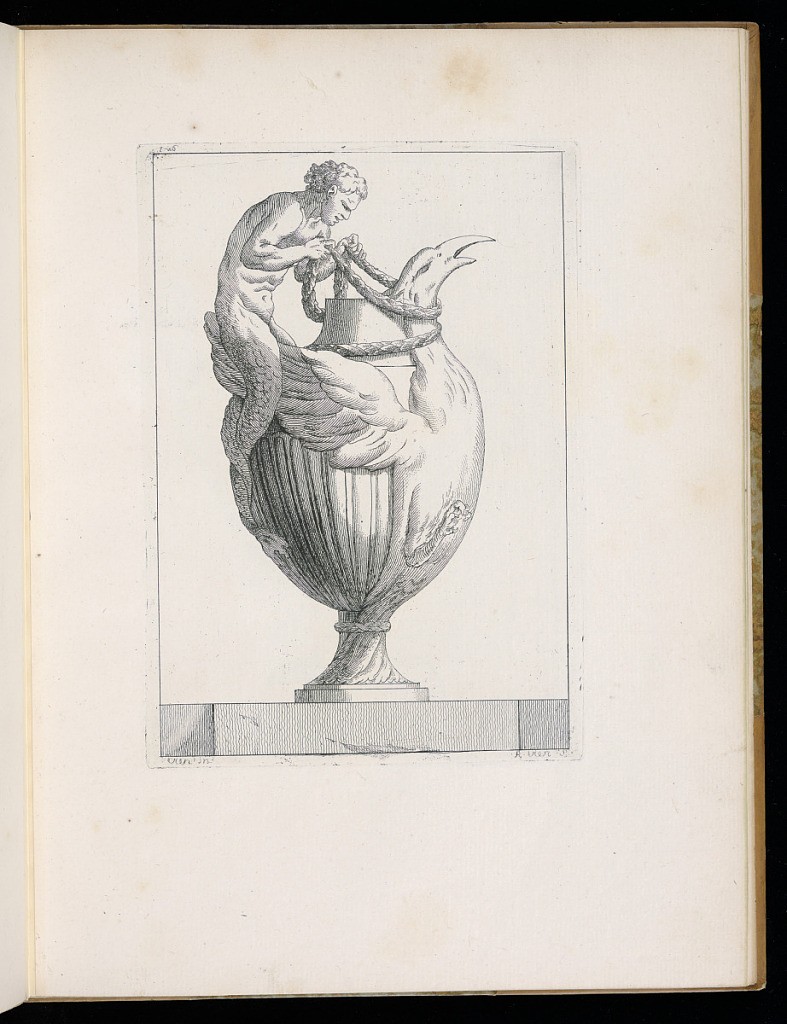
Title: Ornamental Vase Design
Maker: Joseph Marie Vien, French, 1716–1809
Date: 1760
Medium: Etching on laid paper
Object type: Print
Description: Vase in the form of a pitcher. The spout of the vase is formed from an open-mouthed bird with wings stretched back. The bird has a garland looped around its neck, held by a triton who sits astride its wings. The vase has a body decorated with vertical gadrooning, and a tapered foot. The vase is elevated on a platform that extends to the edge of the image. The plate is signed and numbered.